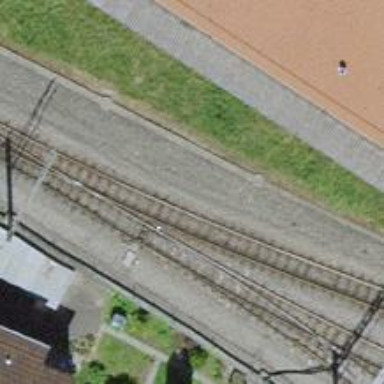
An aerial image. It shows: Railway switch.